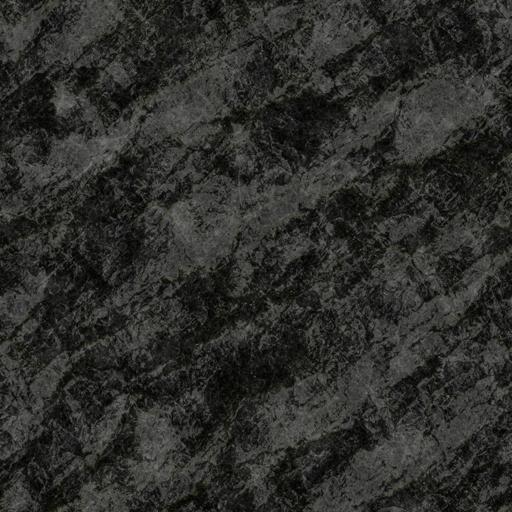
Tags: black cliff dark grey rock